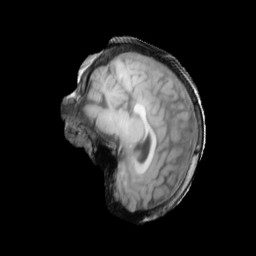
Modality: T1w
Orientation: sagittal
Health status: ill
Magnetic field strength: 3 T